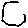
Label: hexagon